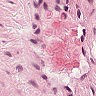
Metastatic tissue present: no